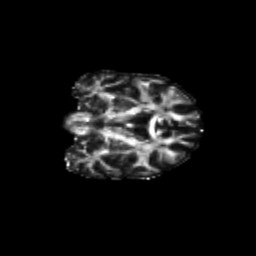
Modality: FA
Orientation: coronal
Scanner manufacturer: siemens
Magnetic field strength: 3 T
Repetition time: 9.2 s
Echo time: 0.084 s